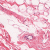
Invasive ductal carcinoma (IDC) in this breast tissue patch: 0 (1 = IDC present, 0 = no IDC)